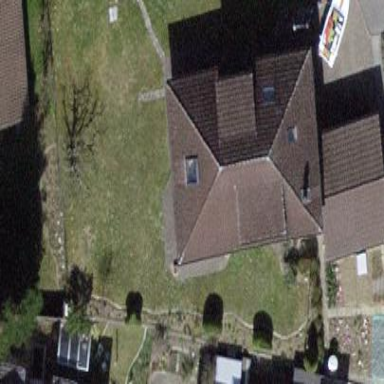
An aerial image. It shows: Simple and straightforward house.